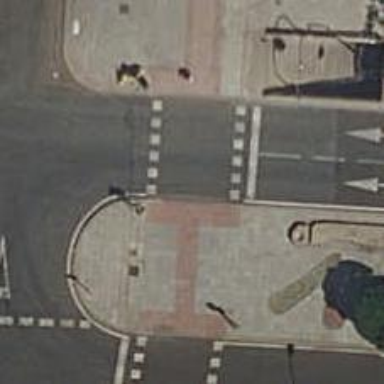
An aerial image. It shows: Kerb barrier.